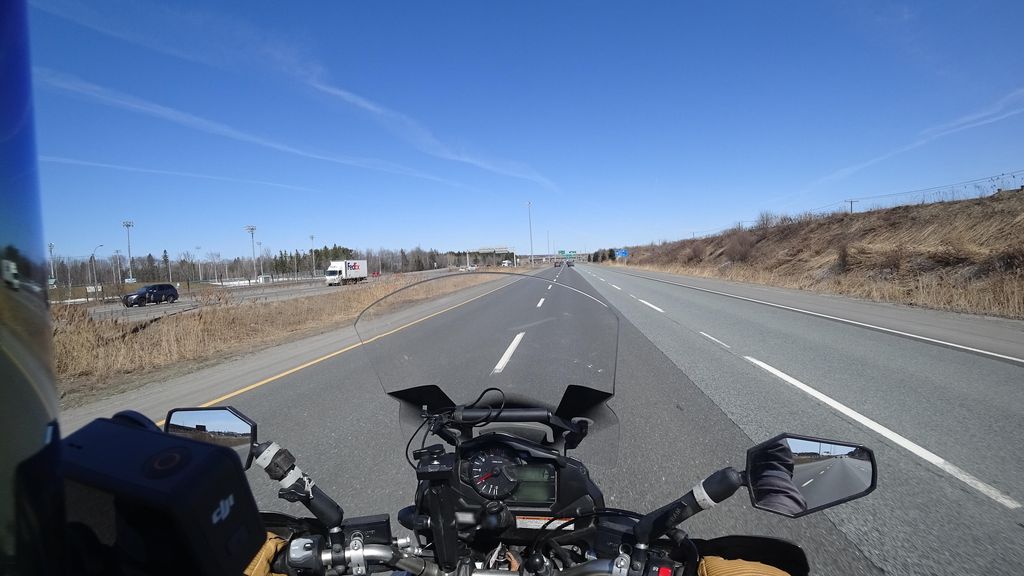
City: quebec_city